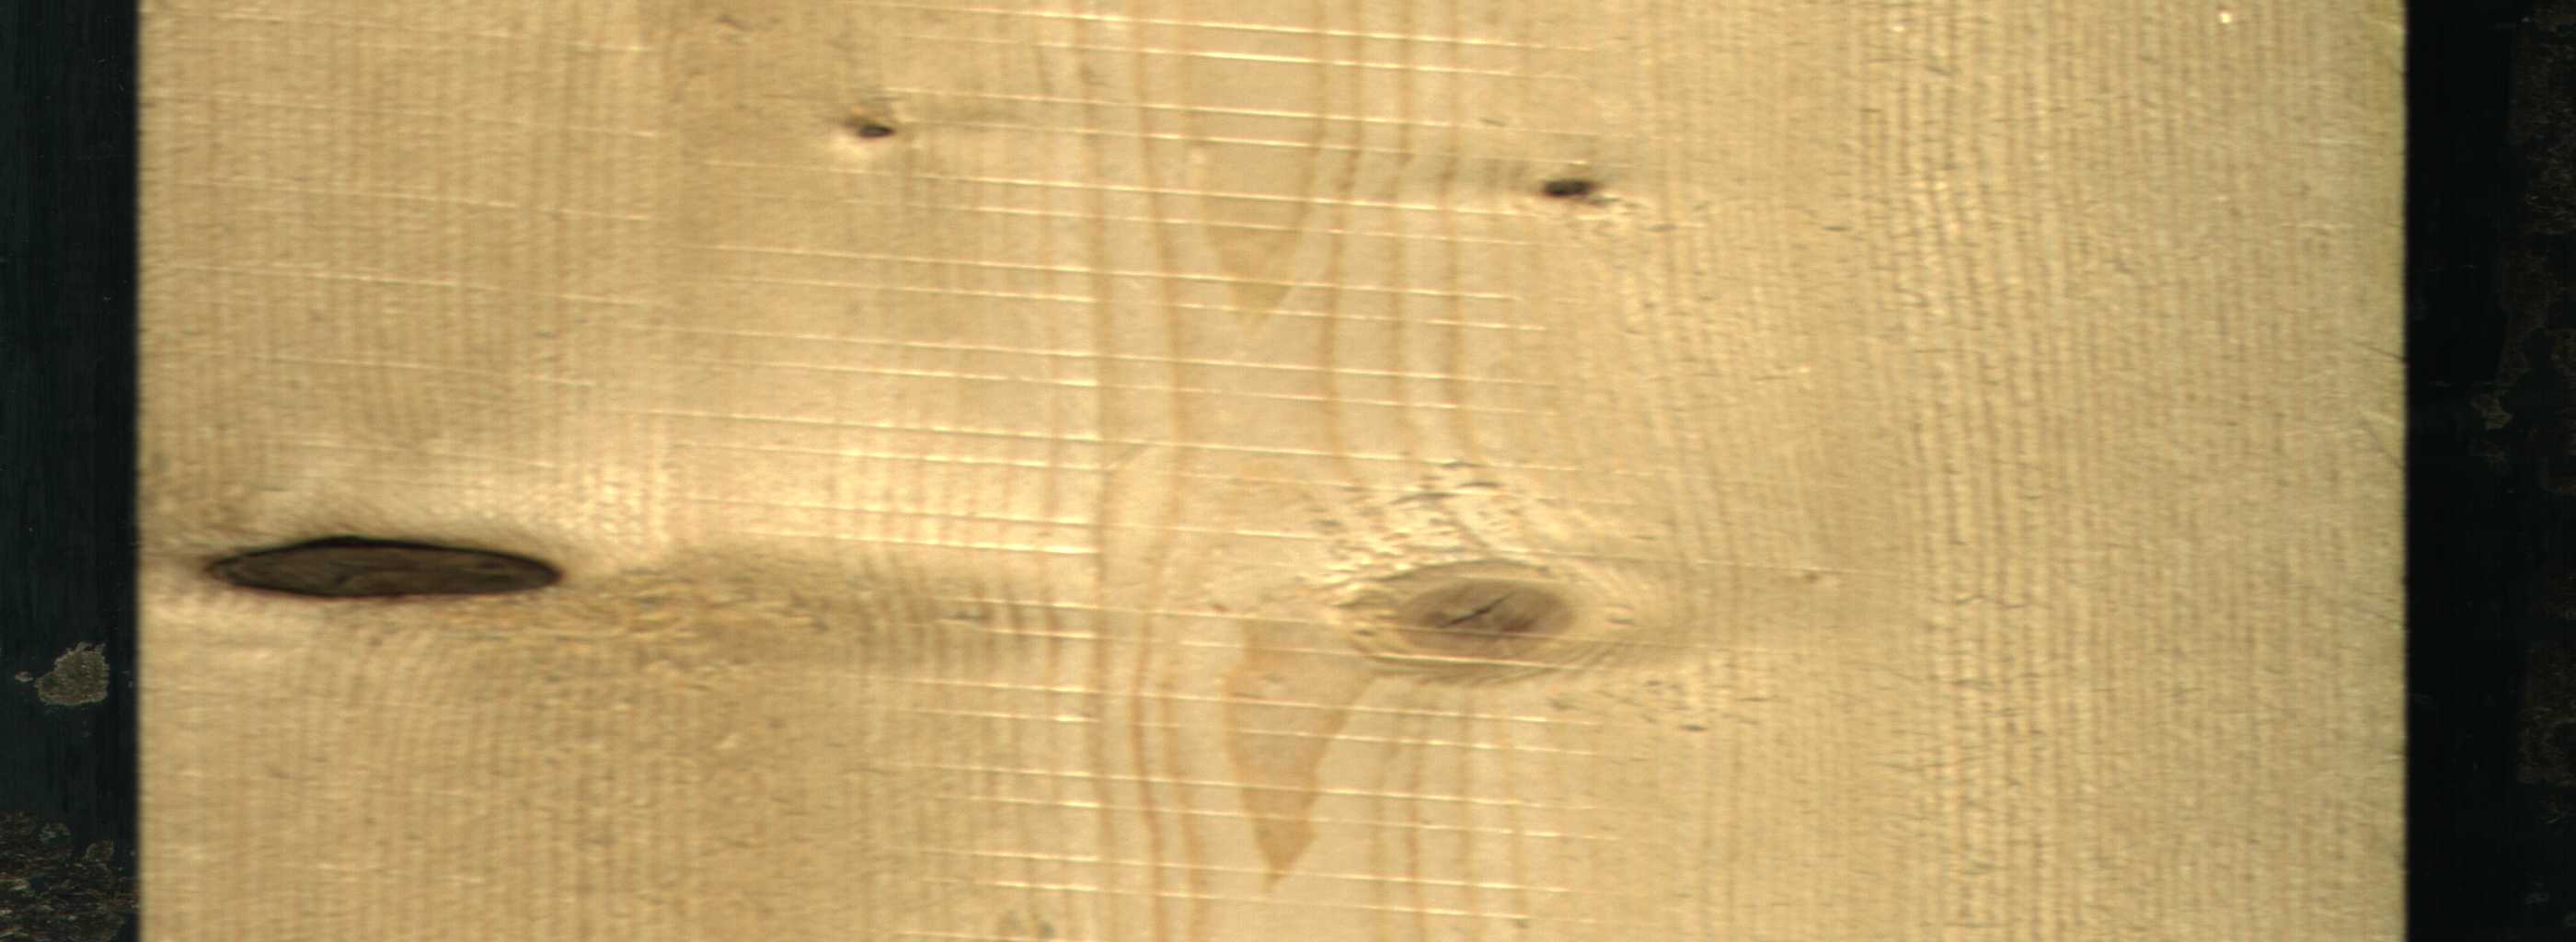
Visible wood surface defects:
Dead_Knot
Dead_Knot
Live_Knot
Live_Knot